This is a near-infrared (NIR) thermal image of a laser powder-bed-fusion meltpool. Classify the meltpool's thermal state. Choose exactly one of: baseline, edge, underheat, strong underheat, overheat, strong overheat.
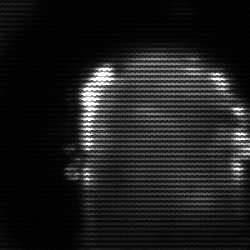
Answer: baseline